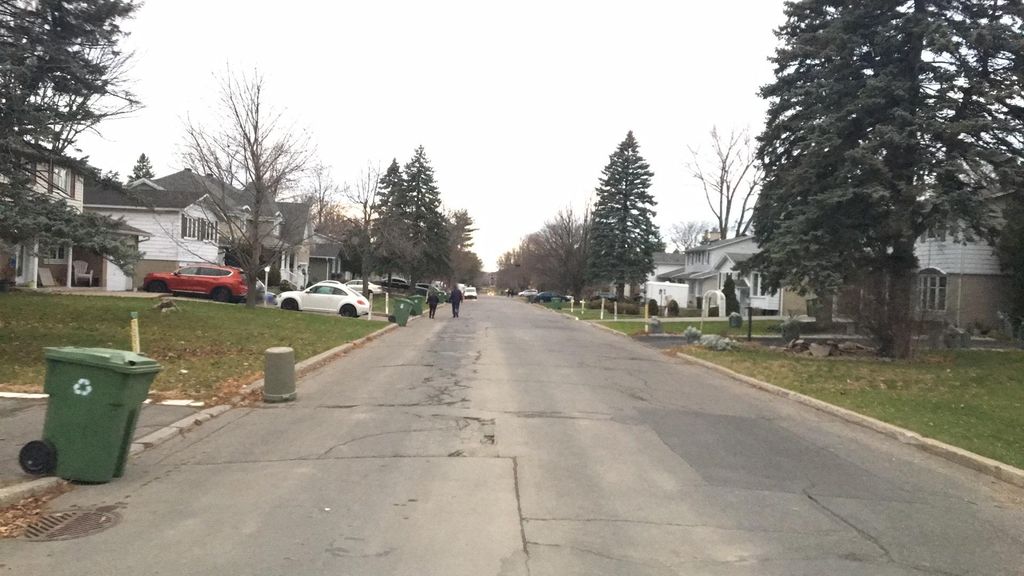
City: montreal